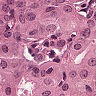
Metastatic tissue present: yes